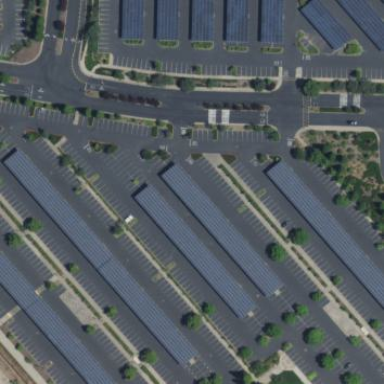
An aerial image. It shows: Solar photovoltaic panel on the roof of building used as solar power generator.